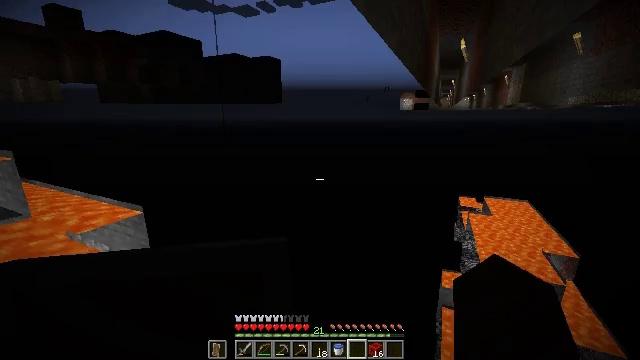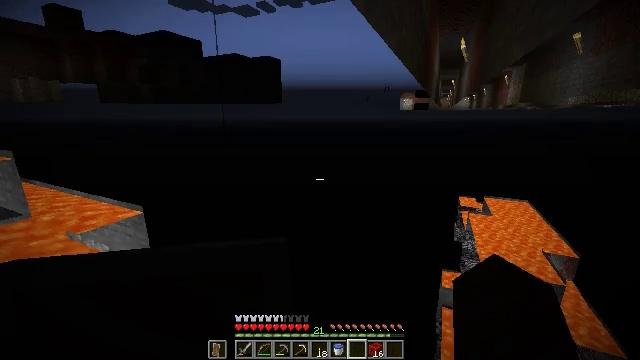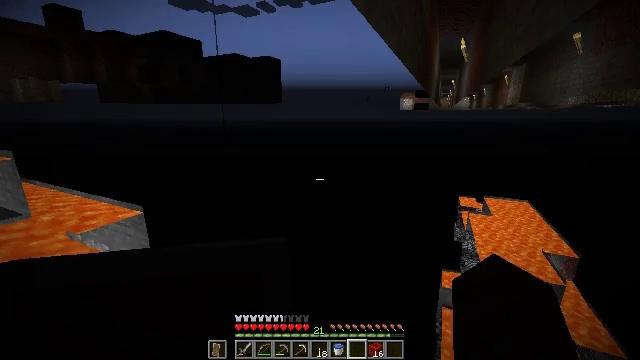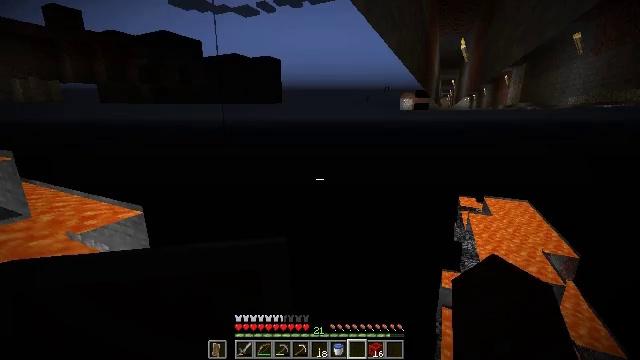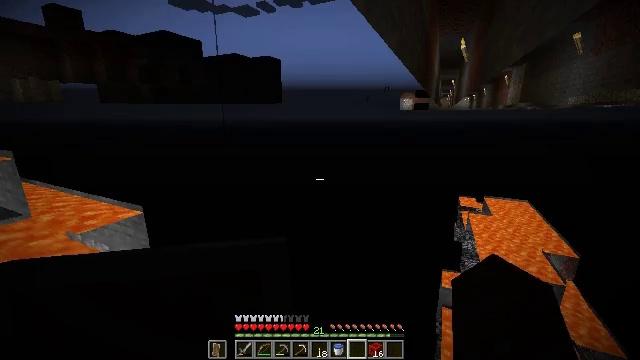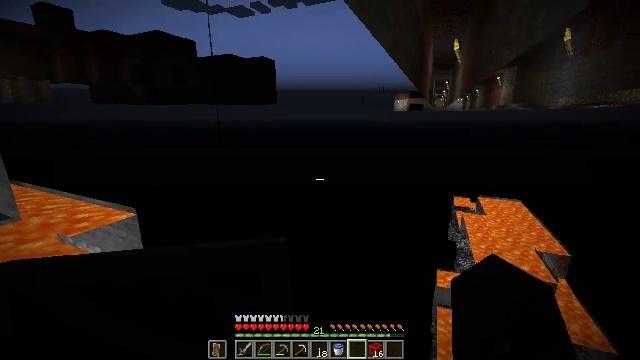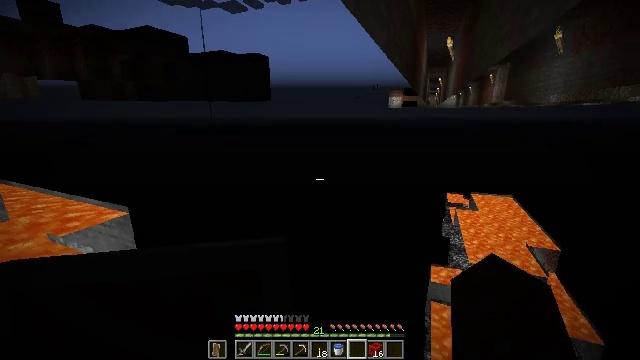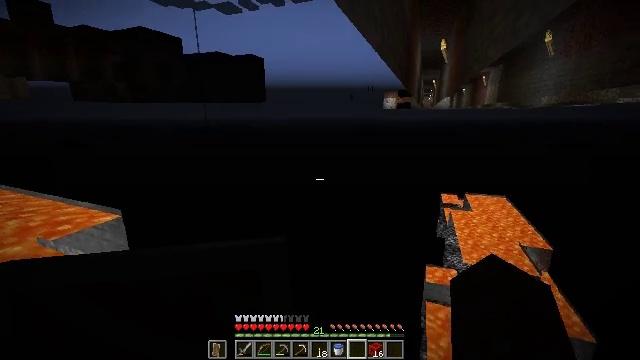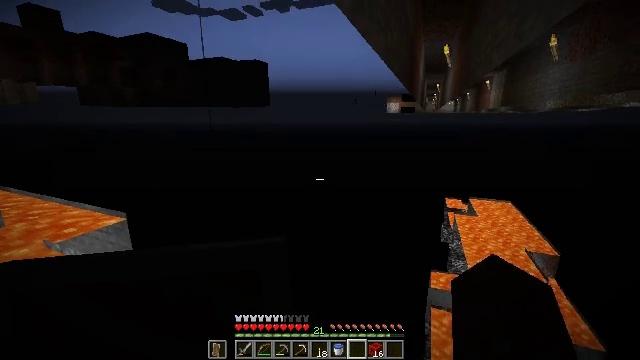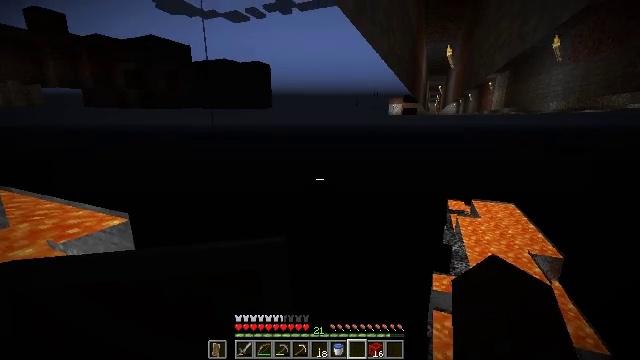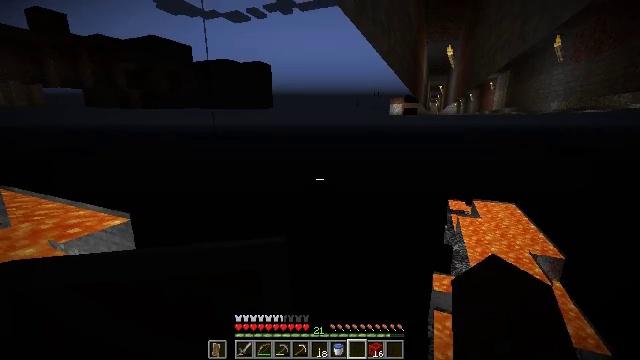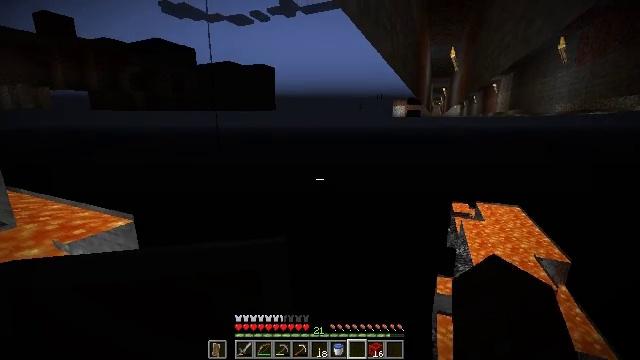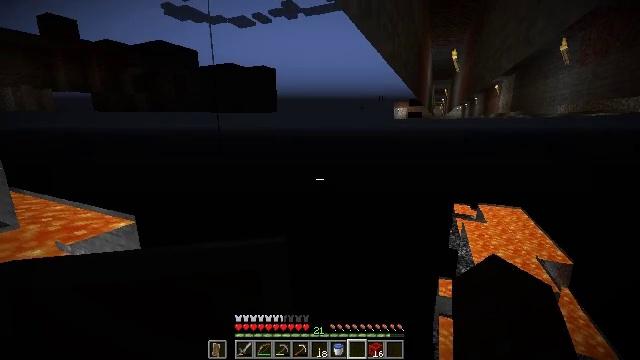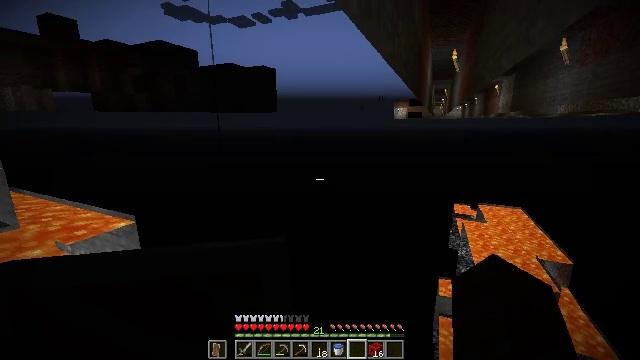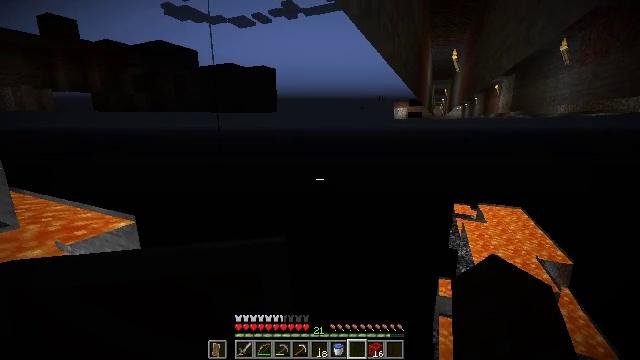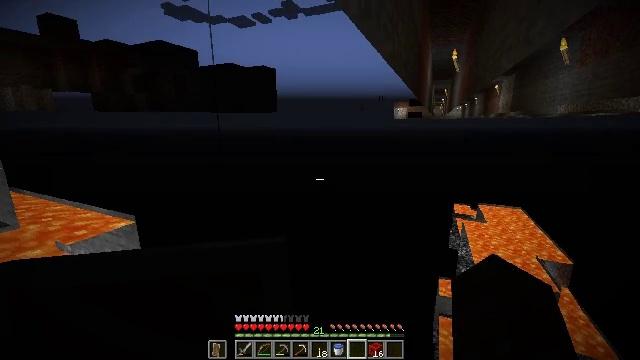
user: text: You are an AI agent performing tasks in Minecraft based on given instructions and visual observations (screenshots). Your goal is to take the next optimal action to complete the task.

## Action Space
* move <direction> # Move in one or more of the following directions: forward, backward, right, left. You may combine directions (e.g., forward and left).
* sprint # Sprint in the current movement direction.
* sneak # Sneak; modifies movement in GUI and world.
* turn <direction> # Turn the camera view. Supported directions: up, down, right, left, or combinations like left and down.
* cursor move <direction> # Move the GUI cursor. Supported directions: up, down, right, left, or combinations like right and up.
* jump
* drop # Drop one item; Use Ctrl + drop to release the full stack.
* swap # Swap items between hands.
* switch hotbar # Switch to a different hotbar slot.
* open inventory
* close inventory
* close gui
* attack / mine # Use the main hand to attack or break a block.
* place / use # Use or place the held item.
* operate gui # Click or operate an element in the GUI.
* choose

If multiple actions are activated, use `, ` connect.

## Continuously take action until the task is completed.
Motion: motion action
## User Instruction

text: Destroy the piston head component.
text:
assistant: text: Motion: no_op
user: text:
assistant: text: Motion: no_op
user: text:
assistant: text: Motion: no_op
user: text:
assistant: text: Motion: no_op
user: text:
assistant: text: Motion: turn right
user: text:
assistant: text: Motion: turn right
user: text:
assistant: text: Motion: turn right
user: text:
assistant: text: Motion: no_op
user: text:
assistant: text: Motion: no_op
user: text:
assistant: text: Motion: no_op
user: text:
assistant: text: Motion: no_op
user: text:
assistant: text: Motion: no_op
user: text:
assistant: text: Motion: no_op
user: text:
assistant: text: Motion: no_op
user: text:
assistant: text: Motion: no_op
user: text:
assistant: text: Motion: no_op
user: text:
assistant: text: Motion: no_op
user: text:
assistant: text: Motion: no_op
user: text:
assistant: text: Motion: no_op
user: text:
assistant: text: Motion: no_op
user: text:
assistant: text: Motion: no_op
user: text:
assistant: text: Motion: no_op
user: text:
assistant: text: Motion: no_op
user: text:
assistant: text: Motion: no_op
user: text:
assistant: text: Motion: no_op
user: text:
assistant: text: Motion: no_op
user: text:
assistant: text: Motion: no_op
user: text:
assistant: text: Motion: no_op
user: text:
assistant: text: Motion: no_op
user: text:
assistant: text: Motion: no_op